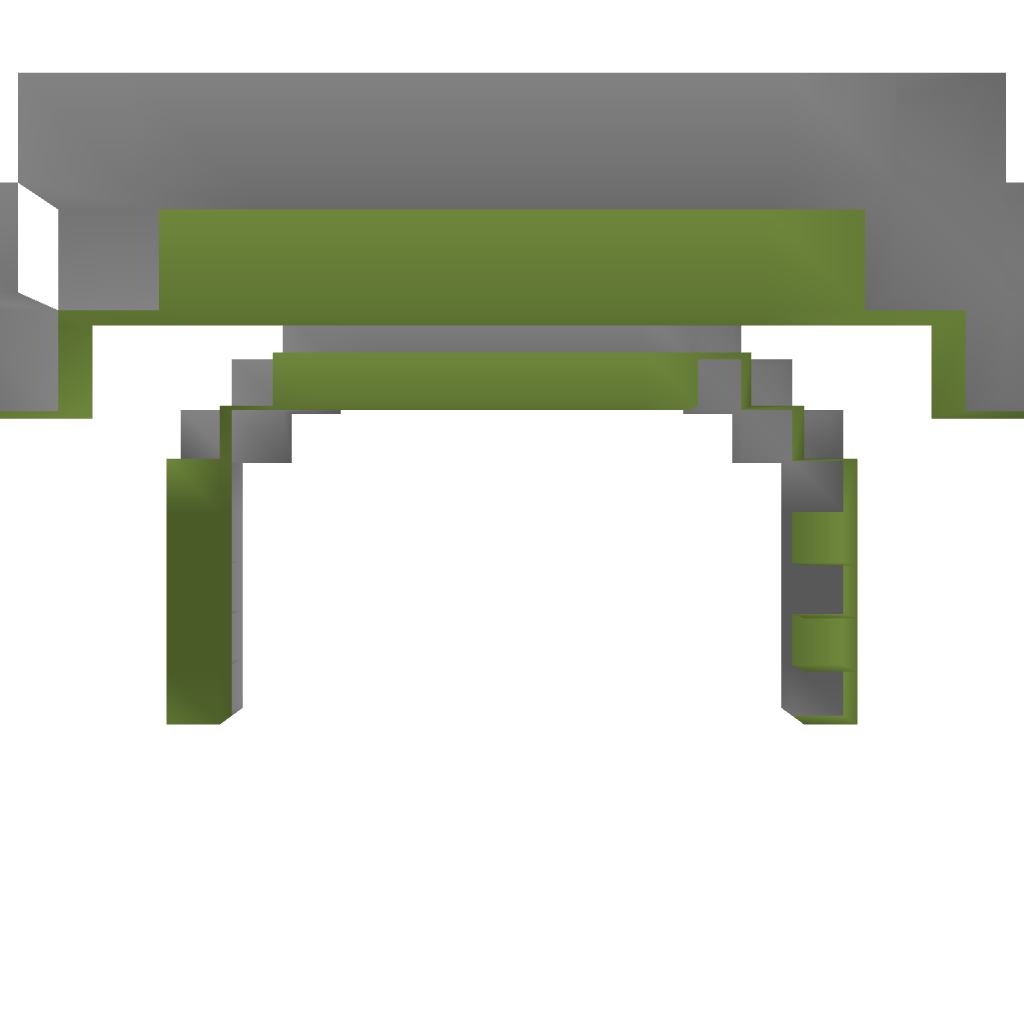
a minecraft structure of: HANGAR bad low quality